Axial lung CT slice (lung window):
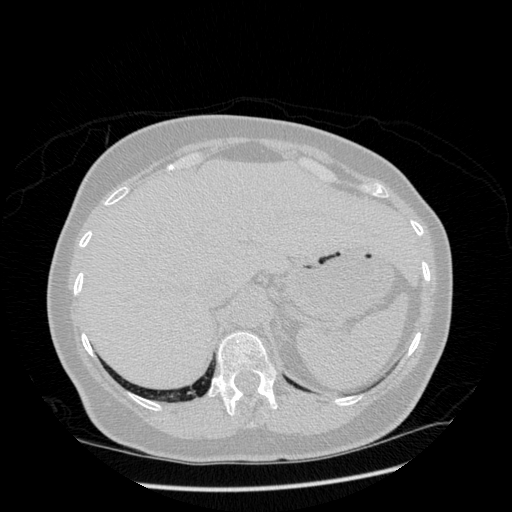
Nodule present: no